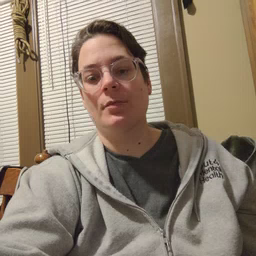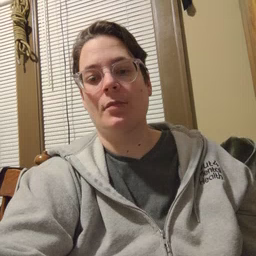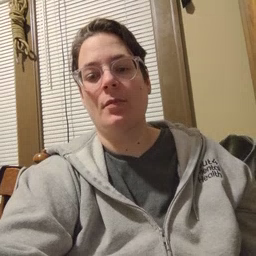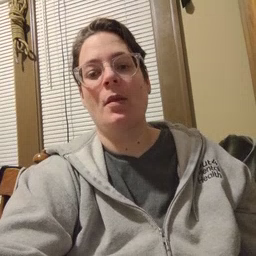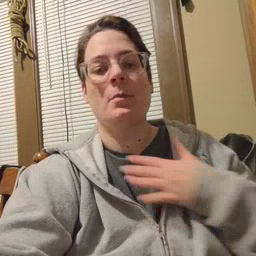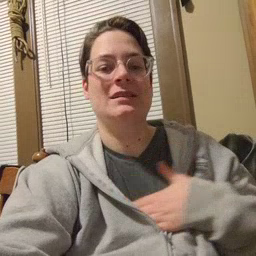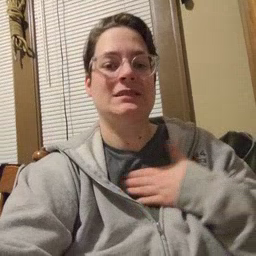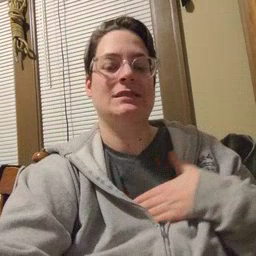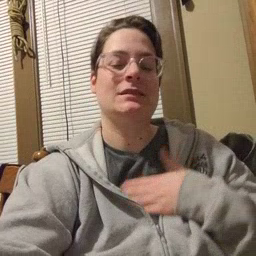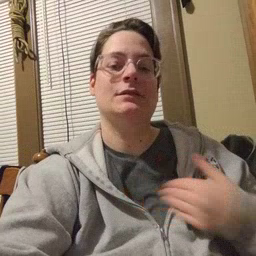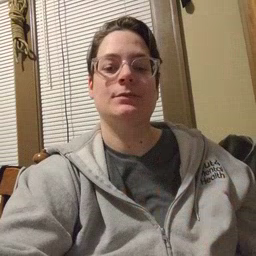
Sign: please